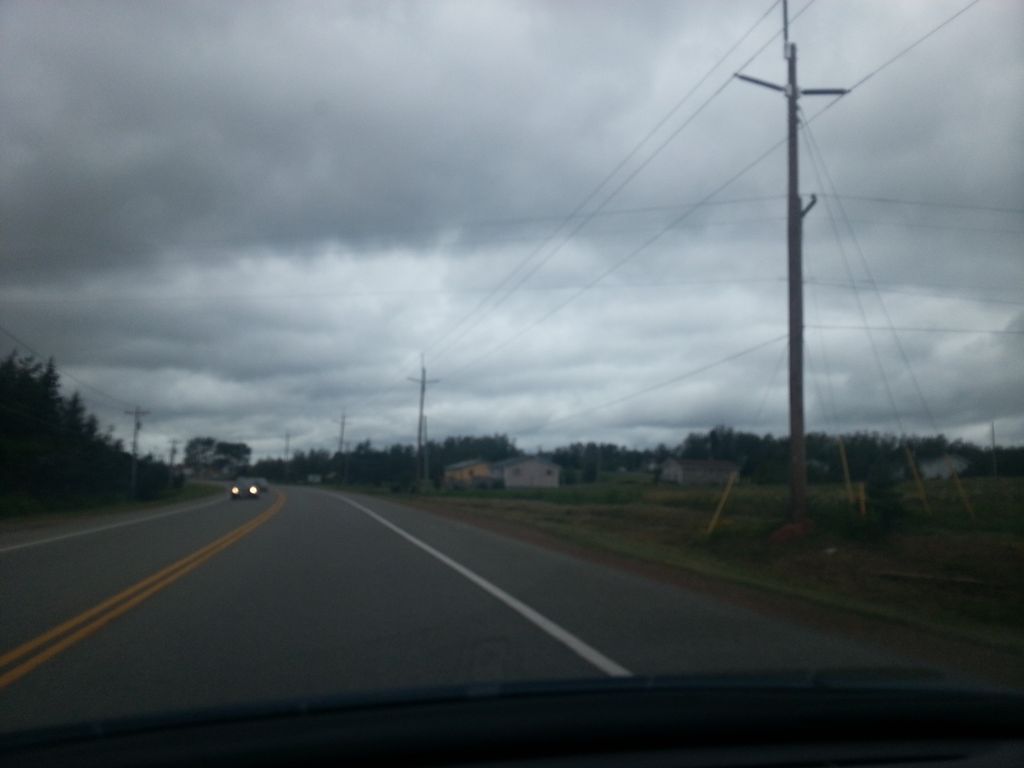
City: charlottetown